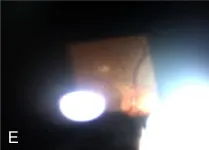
Fundus photography and fluorescein angiography of the patient's affected right eye at the week 4 after inoculation. Gross appearance on the photographs was similar to findings in the third week after inoculation. D-F: Dull-white patches seen scattered across the retina of both eyes.
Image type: ophthalmic_imaging (slit_lamp_photograph)